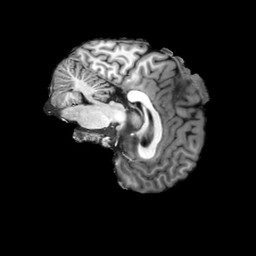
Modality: T1w
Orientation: sagittal
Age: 41
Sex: male
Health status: ill